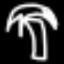
Label: palm tree